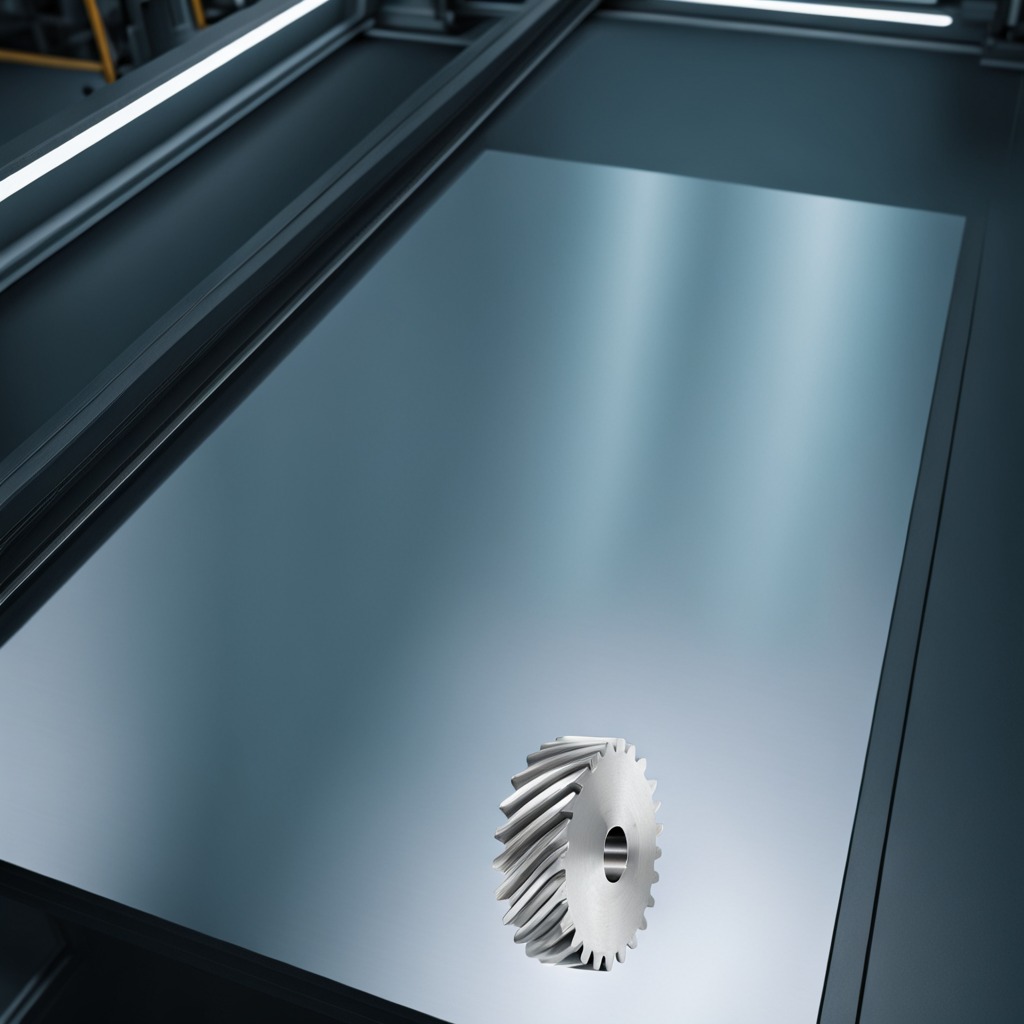
A steel gear with teeth is lying on a metal table in a machine shop under fluorescent lights.